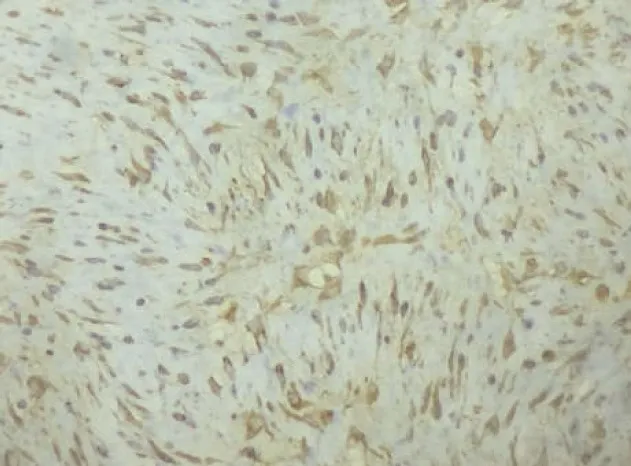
Immunohistochemical study showing strong and diffuse staining for the S-100 protein. (immunohistochemistry, original magnification x40).
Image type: pathology (immunostaining)